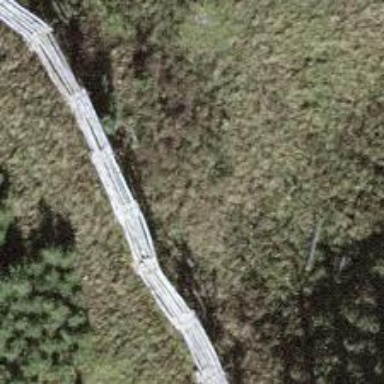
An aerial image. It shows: Avalanche protection barrier.